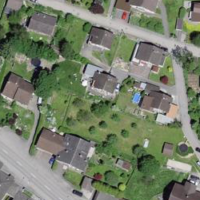
EUNIS habitat code: 54
Species observed at this site:
Aegopodium podagraria
Campanula glomerata